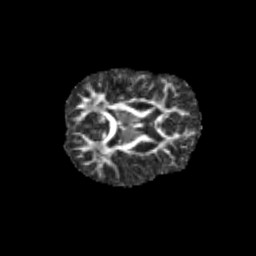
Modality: FA
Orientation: axial
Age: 10
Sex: female
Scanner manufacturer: siemens
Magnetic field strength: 3 T
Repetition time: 3.8 s
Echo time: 0.07 s